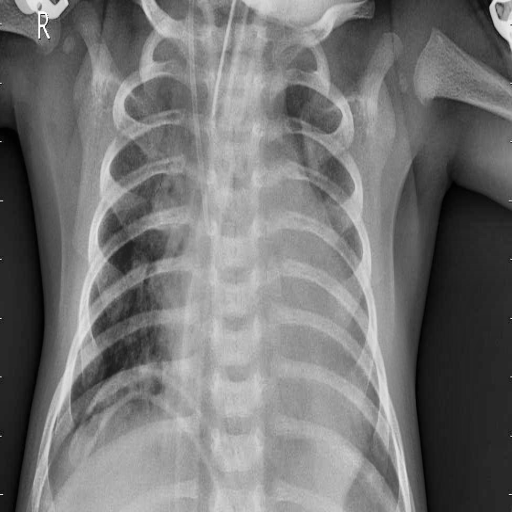
Finding: PNEUMONIA